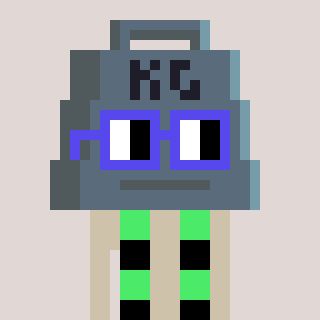
a pixel art character with square blue glasses, a weight-shaped head and a bege-colored body on a warm background